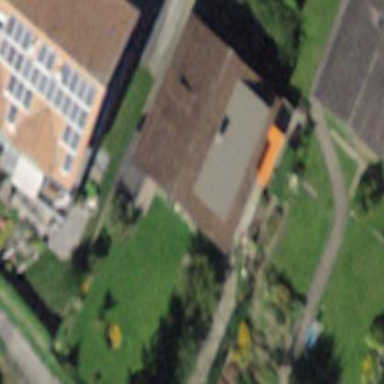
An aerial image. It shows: Residential building.